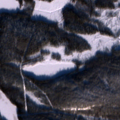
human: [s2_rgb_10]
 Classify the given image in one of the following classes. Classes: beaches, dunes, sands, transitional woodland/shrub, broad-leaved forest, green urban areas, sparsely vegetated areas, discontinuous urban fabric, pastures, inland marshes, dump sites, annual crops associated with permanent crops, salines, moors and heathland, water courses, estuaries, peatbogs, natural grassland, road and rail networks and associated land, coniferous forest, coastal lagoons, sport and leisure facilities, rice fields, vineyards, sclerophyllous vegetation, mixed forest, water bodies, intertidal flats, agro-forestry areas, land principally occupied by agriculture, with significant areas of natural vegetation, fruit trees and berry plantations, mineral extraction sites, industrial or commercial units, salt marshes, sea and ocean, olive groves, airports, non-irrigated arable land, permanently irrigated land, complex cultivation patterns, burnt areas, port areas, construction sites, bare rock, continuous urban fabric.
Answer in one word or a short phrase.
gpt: coniferous forest, mixed forest, water bodies